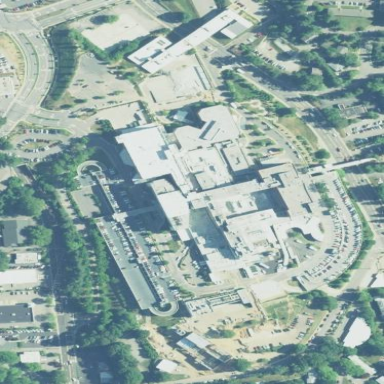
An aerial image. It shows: Hospital providing healthcare services.